Question: Given number from 1 to 12, is there any existing function that can create the following matrix with option to specify something like 'size' here? I can only think of creating each matrix using by.column and bind them together using 'rbind'. Is there any cleaner option for this?
'''
m <- matrix(1:12, ncol=3, byrow=TRUE)
[,1] [,2] [,3]
[1,] 1 2 3
[2,] 4 5 6
[3,] 7 8 9
[4,] 10 11 12
'''
Desired output:
'''
[,1] [,2] [,3]
[1,] 1 3 5
[2,] 2 4 6
[3,] 7 9 11
[4,] 8 10 12
'''

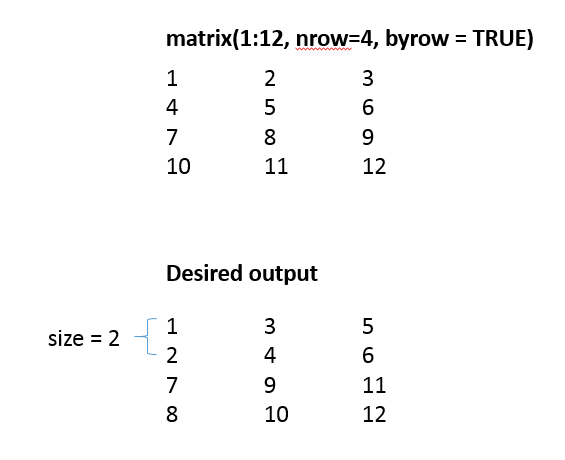
Answer: Maybe this is cleaner (given the matrix not the vector as you don't specify the number of columns):
'''
m <- matrix(1:12, ncol=3, byrow=TRUE)
size <- 2
cols <- ncol(m)
m2 <- c(apply(m, 1, c))
do.call(rbind, lapply(split(m2, rep(seq_len(length(m2) /(size*cols)), each = size*cols)), matrix, nrow = size))
## [,1] [,2] [,3]
## [1,] 1 3 5
## [2,] 2 4 6
## [3,] 7 9 11
## [4,] 8 10 12
'''